Question: I am trying to upload a window app into the window app store,
While uploading the packages of the application i am facing following errors,
'The manifest file looks like'

I found out the errors are in the manifest file .
but i am not getting how to solve it since very less information is available
i have tried out the solutions posted by the following links,
<URL>
<URL>
i am following all the steps , still not getting rid of these validations .
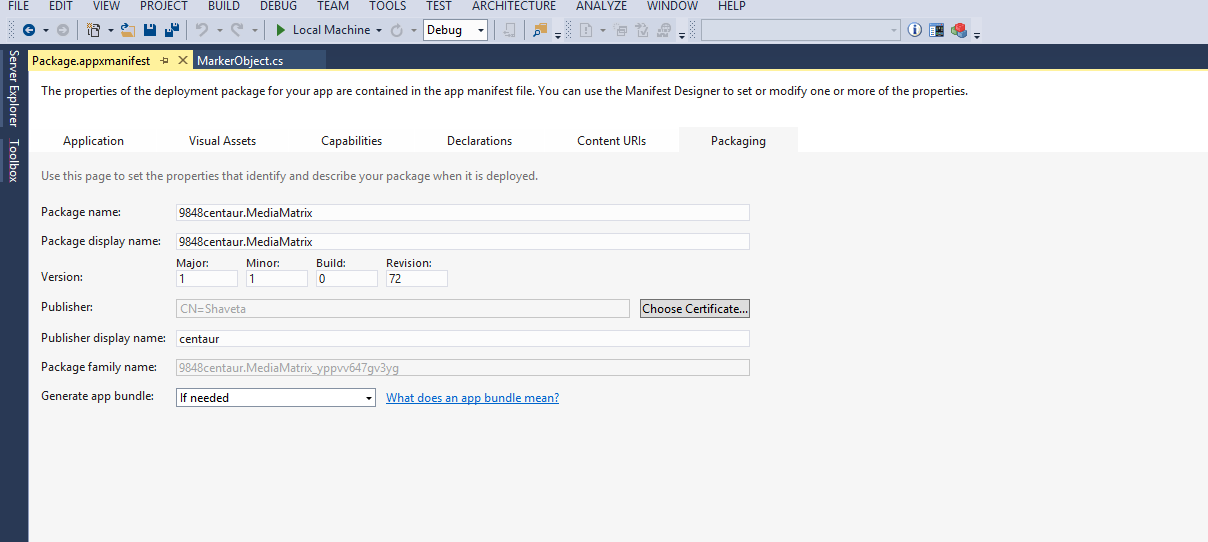
Answer: Glad i found the Solution ,
I Checked <URL> link
And the solution was simple
Right click on your project in the solution explorer in Visual Studio.
Select Store --> Associate App With the Store... Then follow the dialogs that come up.
Thanks Anyways.